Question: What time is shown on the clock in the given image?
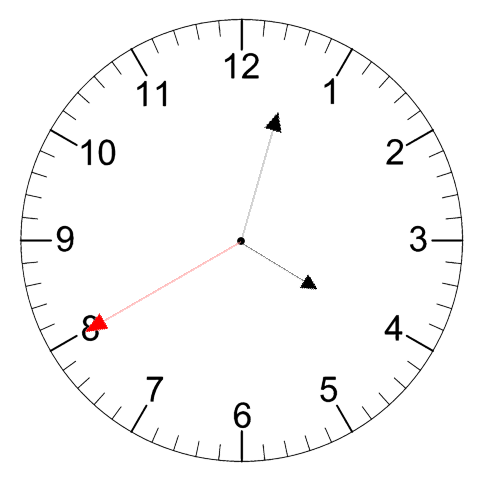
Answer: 04:02:40